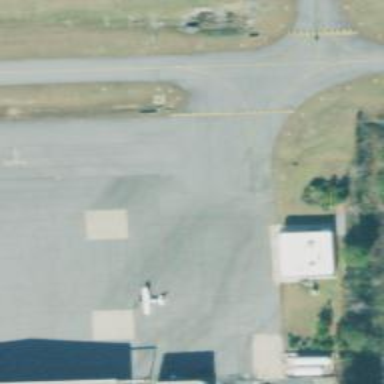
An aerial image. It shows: Image of taxiway at airport.